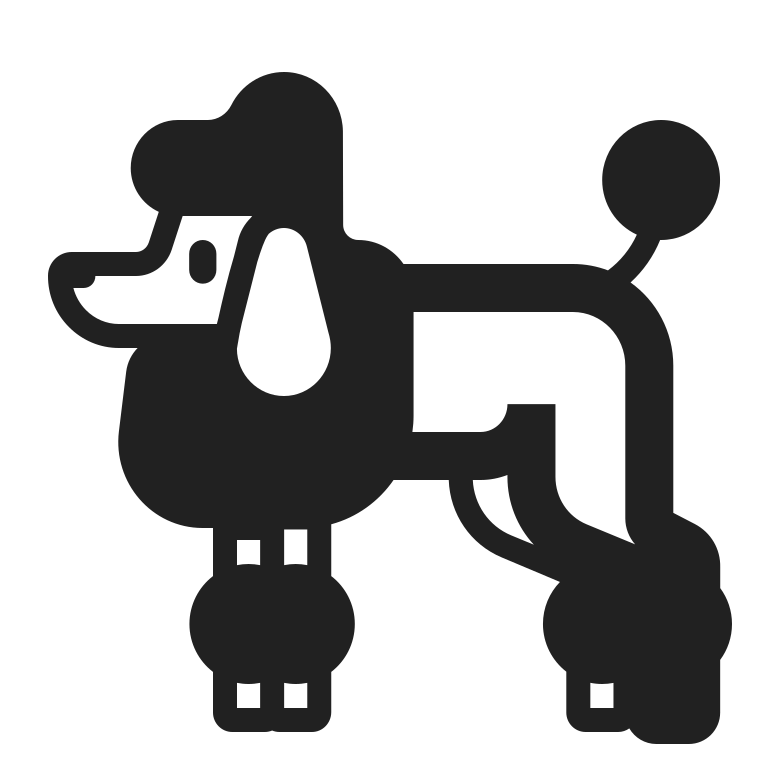
poodle high contrast